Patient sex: M
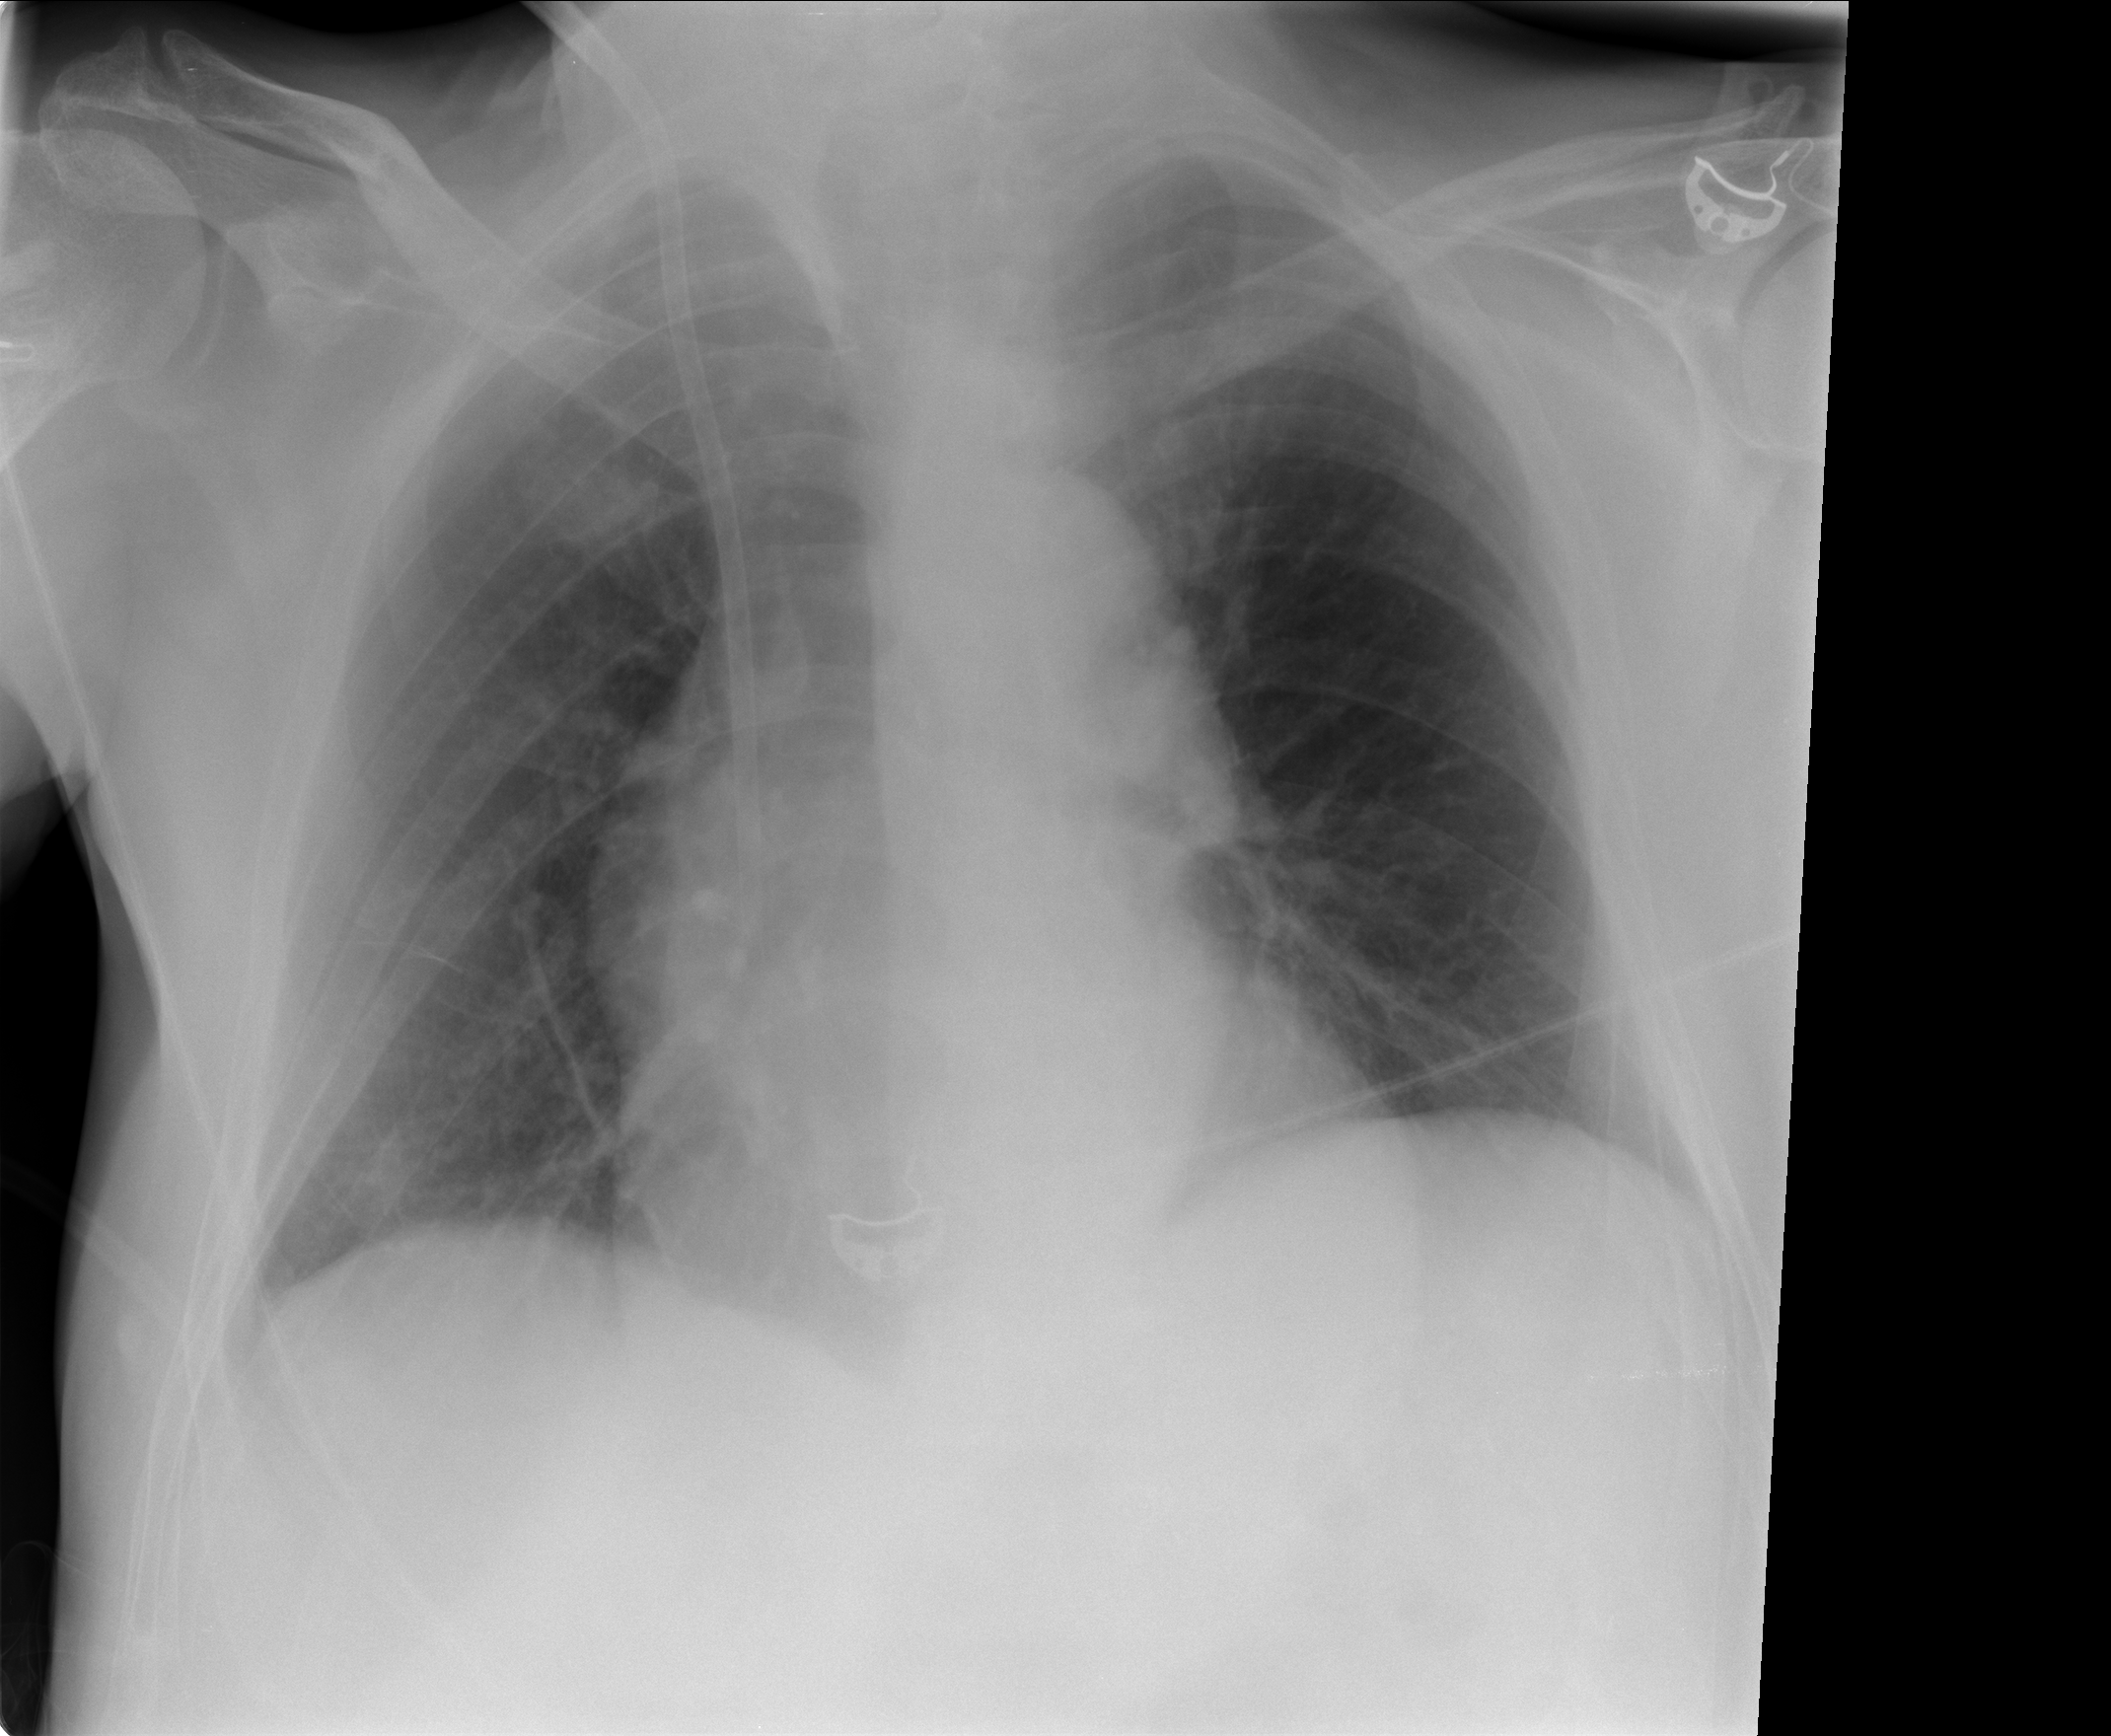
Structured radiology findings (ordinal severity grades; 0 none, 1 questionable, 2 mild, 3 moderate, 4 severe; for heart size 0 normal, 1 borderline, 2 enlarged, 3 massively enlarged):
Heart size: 0
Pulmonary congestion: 0
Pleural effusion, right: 1
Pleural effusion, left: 0
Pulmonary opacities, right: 0
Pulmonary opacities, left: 0
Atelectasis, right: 2
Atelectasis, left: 0